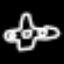
Label: airplane